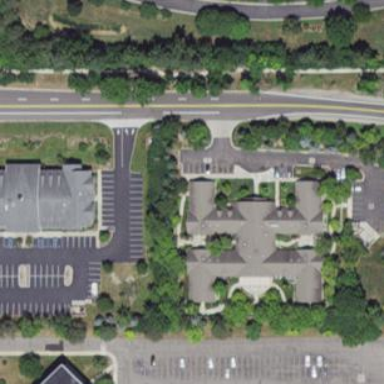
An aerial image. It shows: Nursing home building.